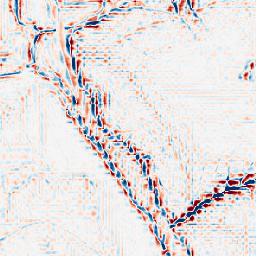
Category: wavelet
Decomposition family: wavelet_dwt
Decomposition parameters: wavelet: db2
level: 3
Upsampling method: sinc_hamming
Upsampling parameters: scale: 8
kernel_size: 16
Upsampling scale: 8